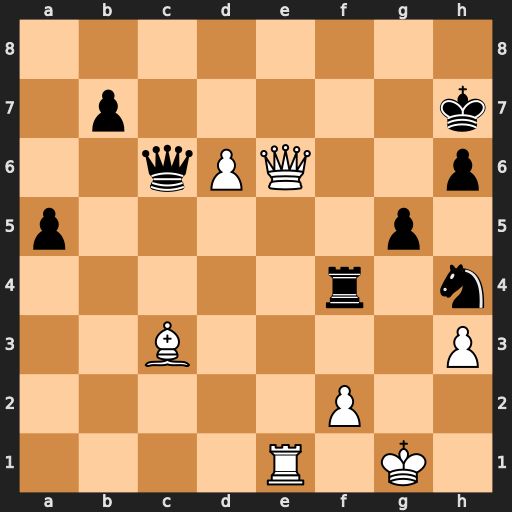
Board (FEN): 8/1p5k/2qPQ2p/p5p1/5r1n/2B4P/5P2/4R1K1
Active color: w
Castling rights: -
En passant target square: -
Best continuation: Qe7+ Kg6 Re6+ Kh5 Rxh6+ Kxh6 Qg7+ Kh5 Qh7#